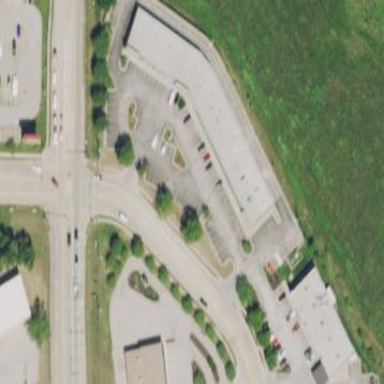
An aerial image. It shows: Mall building.